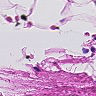
Metastatic tissue present: no